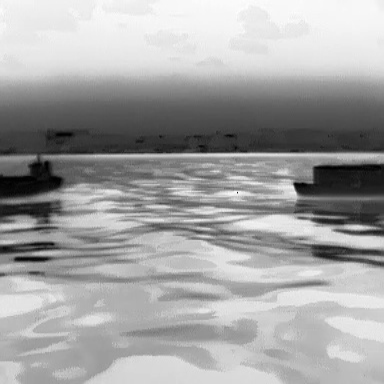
There is a liner in the infrared image.